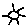
Label: sun